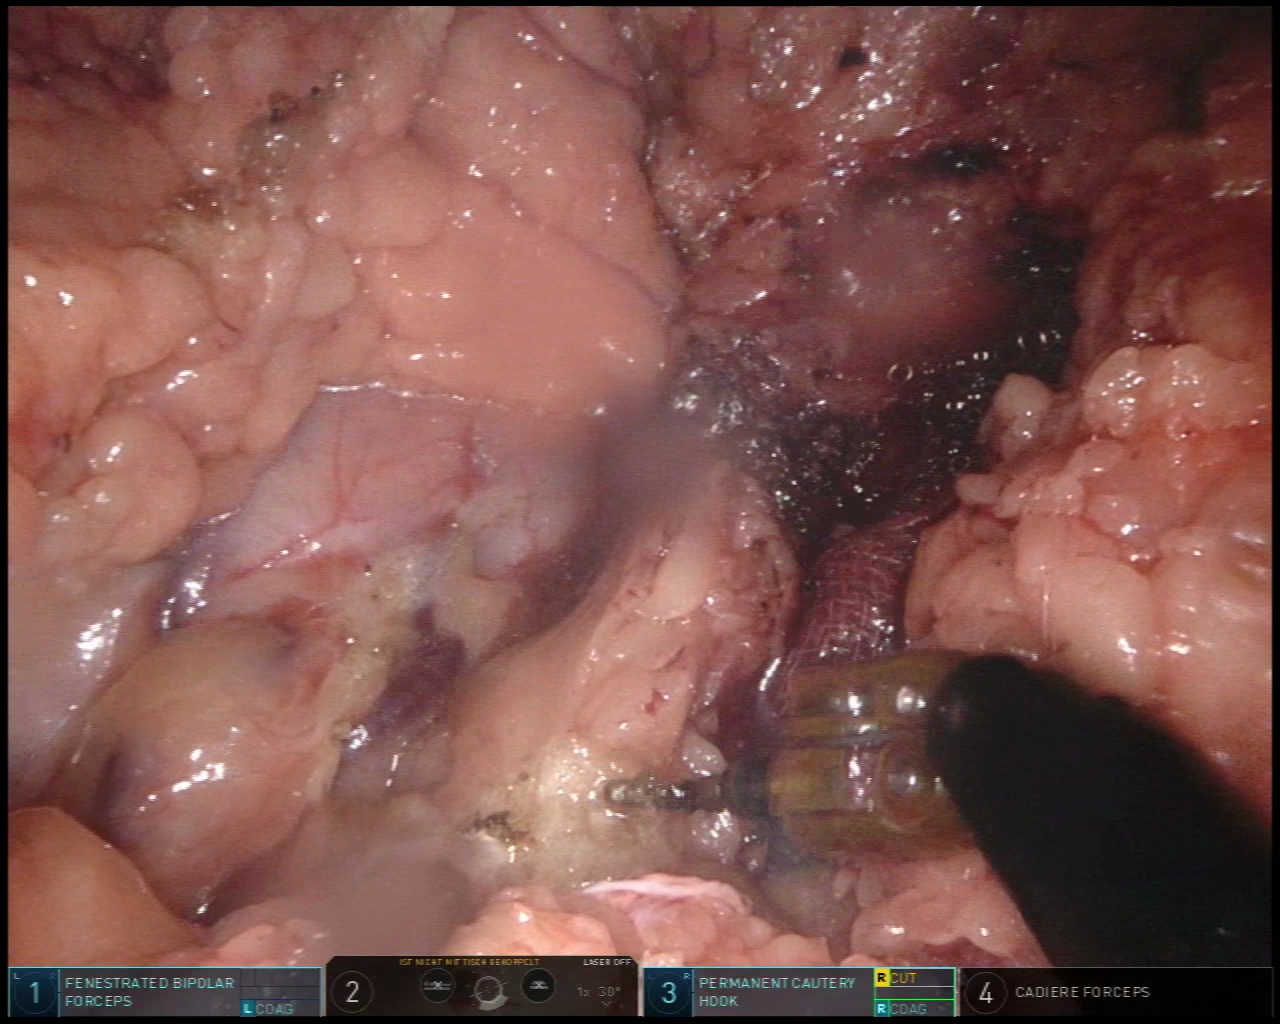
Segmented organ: stomach
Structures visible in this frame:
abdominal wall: no
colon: no
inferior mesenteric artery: no
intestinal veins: no
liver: no
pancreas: no
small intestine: no
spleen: no
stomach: yes
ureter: no
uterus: no
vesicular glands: no